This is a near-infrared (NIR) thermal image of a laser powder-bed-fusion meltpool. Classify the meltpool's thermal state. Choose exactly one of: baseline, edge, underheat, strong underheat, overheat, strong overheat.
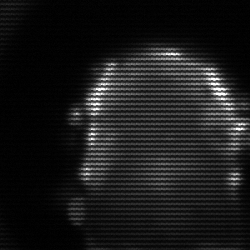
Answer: baseline